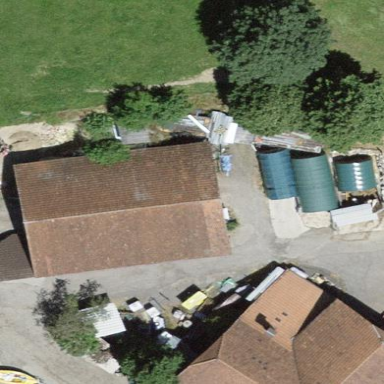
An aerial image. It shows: Barn.